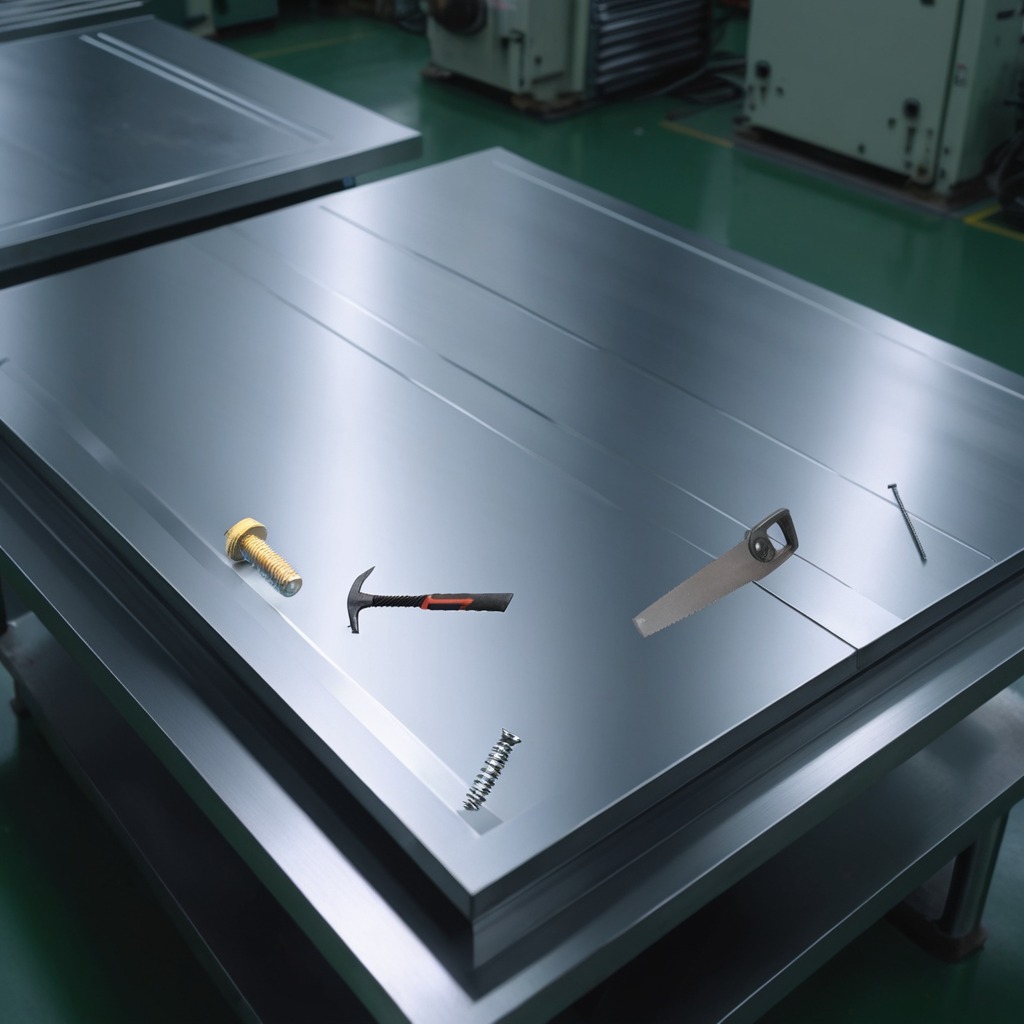
A metal machine screw, a hammer, an iron nail, a coiled metal spring, and a handheld metal saw are lying on the metal table.